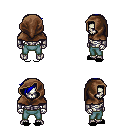
a pixel art fantasy rpg character, male body template, skeleton, steel arm armor, teal pants, blue pixie cut hairstyle, cloth hood, black slippers, four views (front, back, left, right), 2x2 character sprite sheet, small pixel art, hard edges, no anti-aliasing